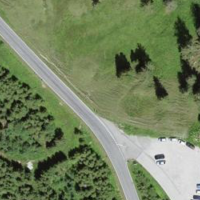
EUNIS habitat code: 24
Species observed at this site:
Corvus corone
Aegithalos caudatus
Sylvia atricapilla
Spinus spinus
Poecile palustris
Pernis apivorus
Larus michahellis
Erithacus rubecula
Cuculus canorus
Dryocopus martius
Certhia familiaris
Phoenicurus ochruros
Phoenicurus phoenicurus
Corvus corax
Periparus ater
Cyanistes caeruleus
Riparia riparia
Lophophanes cristatus
Sturnus vulgaris
Chloris chloris
Pyrrhula pyrrhula
Troglodytes troglodytes
Corvus frugilegus
Pandion haliaetus
Passer domesticus
Passer montanus
Turdus merula
Circus aeruginosus
Tachymarptis melba
Saxicola rubetra
Circus macrourus
Hirundo rustica
Milvus migrans
Milvus milvus
Circus pygargus
Turdus pilaris
Regulus regulus
Pyrrhocorax graculus
Aquila chrysaetos
Coccothraustes coccothraustes
Phylloscopus trochilus
Motacilla alba
Delichon urbicum
Anthus trivialis
Oenanthe oenanthe
Turdus philomelos
Falco subbuteo
Emberiza citrinella
Anthus spinoletta
Dendrocopos major
Prunella modularis
Turdus viscivorus
Falco peregrinus
Buteo buteo
Prunella collaris
Gallinago gallinago
Anthus pratensis
Turdus iliacus
Strix aluco
Muscicapa striata
Phylloscopus collybita
Carduelis citrinella
Alauda arvensis
Pica pica
Sitta europaea
Nucifraga caryocatactes
Tichodroma muraria
Garrulus glandarius
Columba livia
Falco tinnunculus
Picus viridis
Ficedula hypoleuca
Motacilla cinerea
Grus grus
Accipiter gentilis
Linaria cannabina
Streptopelia decaocto
Lyrurus tetrix
Fringilla coelebs
Regulus ignicapilla
Turdus torquatus
Ptyonoprogne rupestris
Carduelis carduelis
Columba palumbus
Phalacrocorax carbo
Fringilla montifringilla
Lullula arborea
Parus major
Columba oenas
Anser anser
Ciconia nigra
Falco columbarius
Accipiter nisus